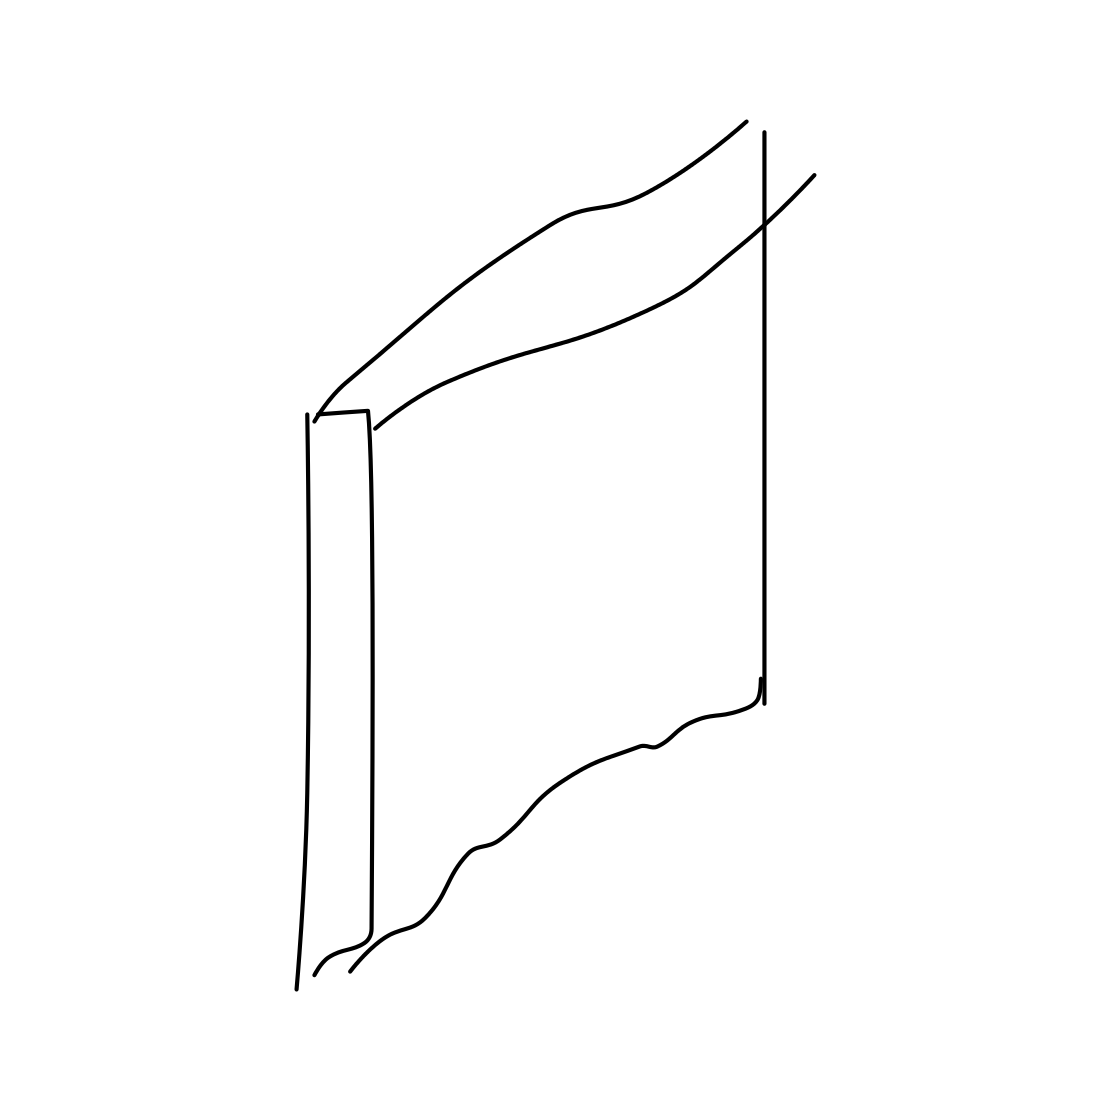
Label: book